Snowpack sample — Rabbit Ears Pass, Jackson County, Colorado, USA (12/17/25, 1:08 PM MST)
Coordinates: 40.387, -106.625
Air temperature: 34 °F
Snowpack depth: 46 cm
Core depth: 30 cm
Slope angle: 6°, slope face: 165°
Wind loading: medium
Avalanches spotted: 0
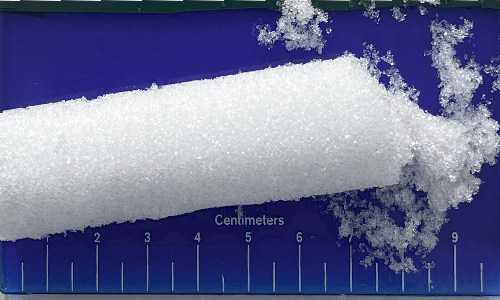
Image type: core
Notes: No avalanches spotted nearby, although collected in a meadowy area with minimal risk on this face of the pass.